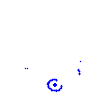
Particle: proton